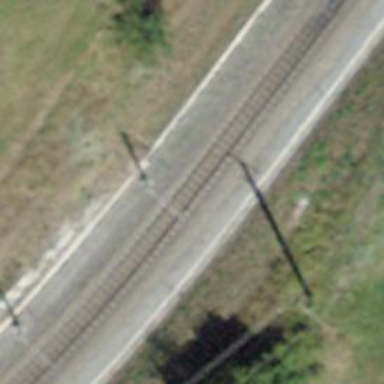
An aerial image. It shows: Catenary mast for power lines.